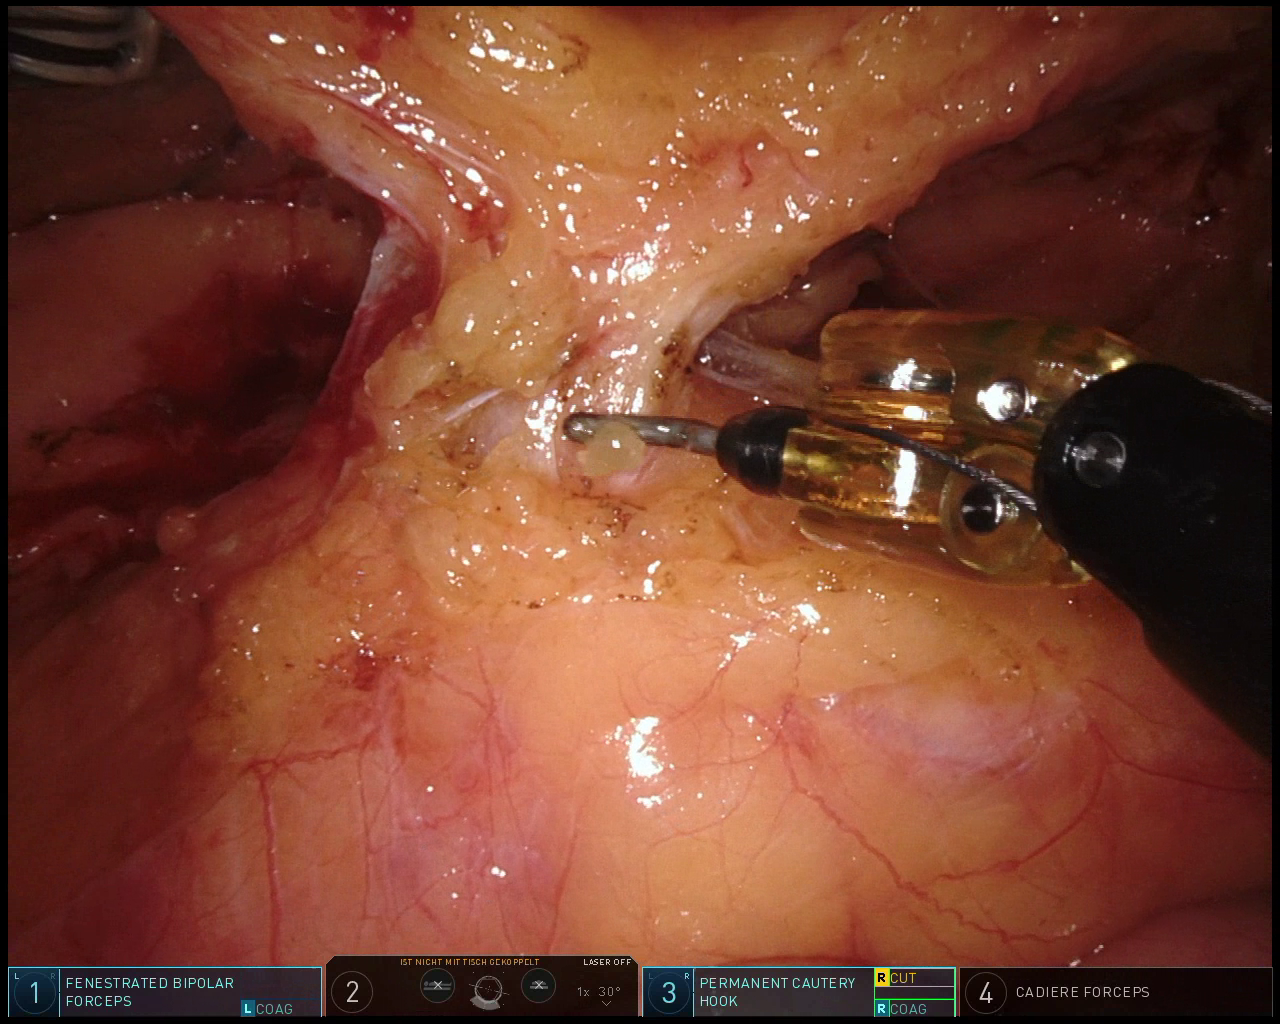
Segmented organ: inferior_mesenteric_artery
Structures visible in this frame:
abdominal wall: no
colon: no
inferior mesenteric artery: yes
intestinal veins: no
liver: no
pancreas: no
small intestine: no
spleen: no
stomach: no
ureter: no
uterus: no
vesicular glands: no